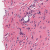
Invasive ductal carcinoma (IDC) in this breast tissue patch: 0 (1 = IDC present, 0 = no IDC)